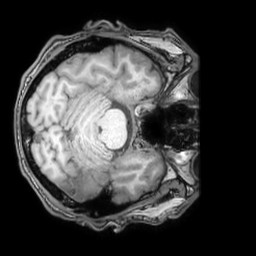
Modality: T1w
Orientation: axial
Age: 50
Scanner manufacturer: philips
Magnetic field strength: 3 T
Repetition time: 0.007 s
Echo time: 0.003501 s